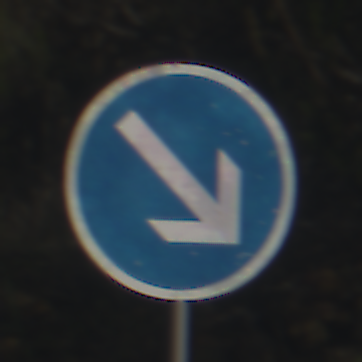
Verkehrszeichen: VorgeschriebeneVorbeifahrtRechts
Umgebung: Outdoor, RoadRail
Tageszeit: MorningAfternoon
Wetter: PartlyCloudy
Licht: Natural
Jahreszeit: NotSpecified
Kontrast: HighContrast